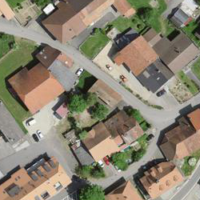
EUNIS habitat code: 54
Species observed at this site:
Vinca major